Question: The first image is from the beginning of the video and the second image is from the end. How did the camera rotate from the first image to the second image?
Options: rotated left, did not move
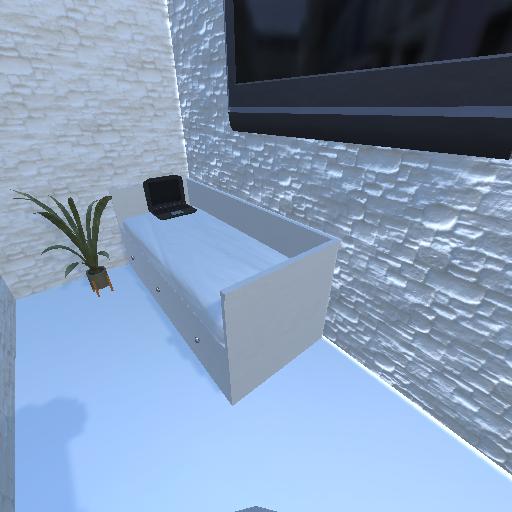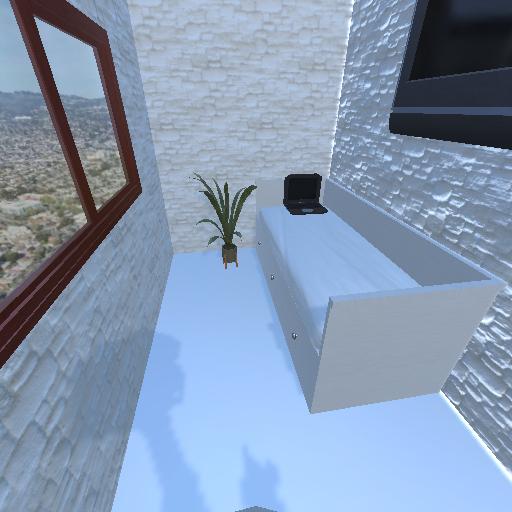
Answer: rotated left